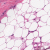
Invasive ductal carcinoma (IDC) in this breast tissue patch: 0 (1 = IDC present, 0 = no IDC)